Question: I have an inventory list of items without prices. These items have a reference number in one of the column.

The prices for these items are on price lists (1 column with reference, 1 column with price).
I want to match each items with its price.
Right now I am doing a search for each reference, then entering the corresponding price, but it is inefficient.
Is there a way to enter the prices manually in another spreadsheet in bulk (one column with references, one column with prices) and then applying some logic to match each duplicate reference with its price?
Maybe there is an even better solution that I didn't think of?
Note: I am using LibreOffice, but I could use Excel if absolutely necessary.
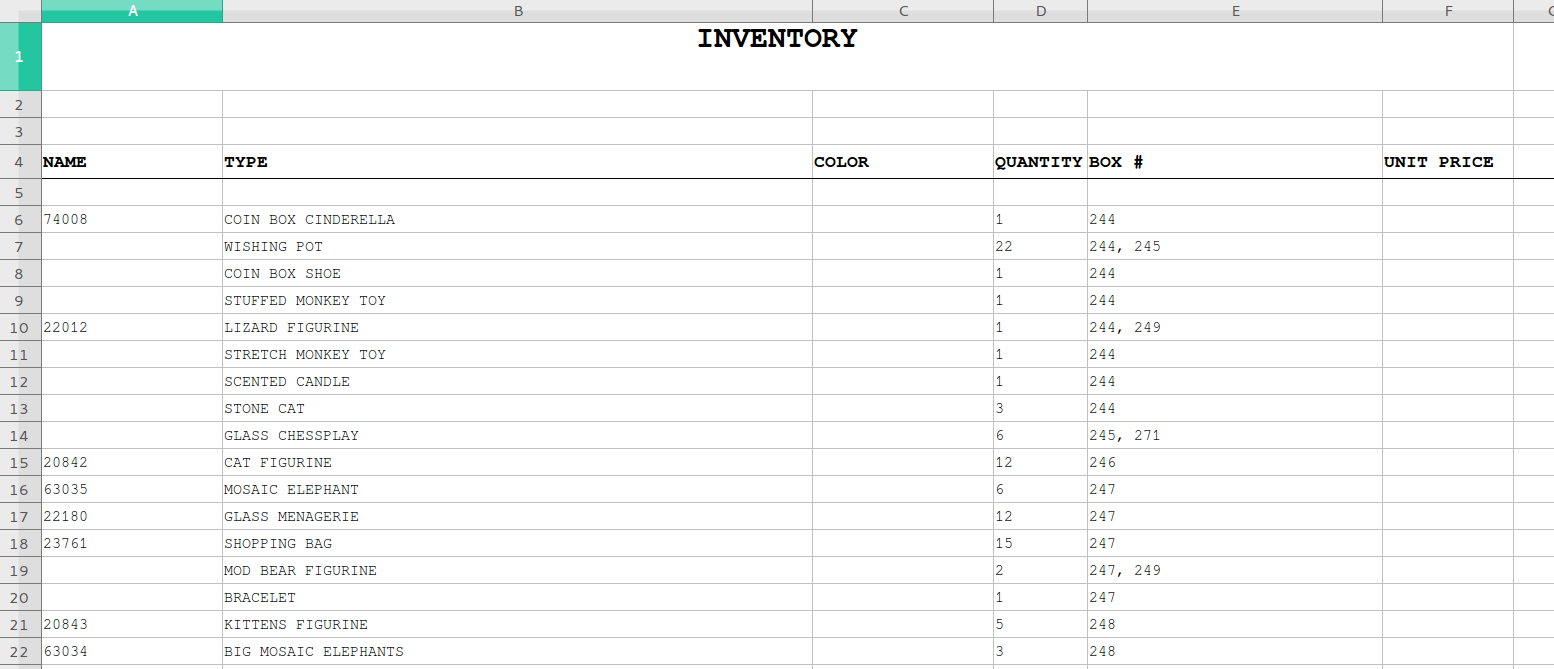
Answer: 'VLOOKUP' function search for the first ocurrence of an element in the first row of a matrix, and return the value of one of the columns (defined by parameter).
If I understood correctly your explanation, you can put the PriceList in a sheet, and then:
'=VLOOKUP(<reference_number_cell>, <price_list_interval>, 2, FALSE)'
'<price_list_interval>' represents both columns of the newly created price list (Reference+Price).
This will get the reference number from the whole price list, and get the column 2 (the price) from it. Of course, you need to lock the references for the price list.
'VLOOKUP' function can interpolate from intervals, if your numbers are ordered and he can't find the exact match. Since you're dealing with reference numbers, you shouldn't do it - and that's what that 'FALSE' is for.
Hope that helps.